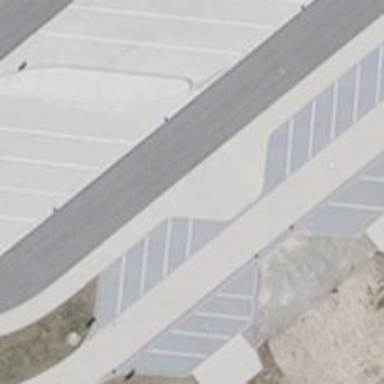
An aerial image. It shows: Parking aisle designated as service road.